Field crop: maize
Growth stage: 2
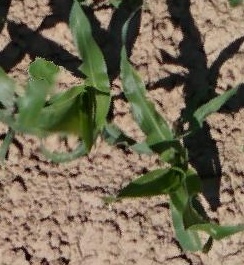
Species: maize